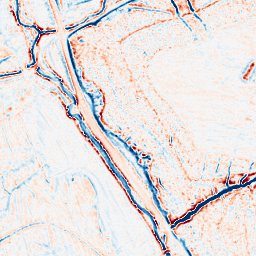
Category: edge_preserving
Decomposition family: bilateral
Decomposition parameters: d: 9
sigma_color: 150
sigma_space: 25
Upsampling method: linear_exact
Upsampling parameters: scale: 8
Upsampling scale: 8